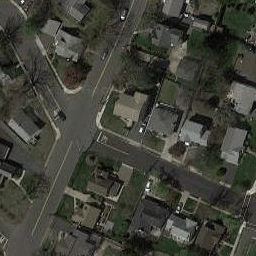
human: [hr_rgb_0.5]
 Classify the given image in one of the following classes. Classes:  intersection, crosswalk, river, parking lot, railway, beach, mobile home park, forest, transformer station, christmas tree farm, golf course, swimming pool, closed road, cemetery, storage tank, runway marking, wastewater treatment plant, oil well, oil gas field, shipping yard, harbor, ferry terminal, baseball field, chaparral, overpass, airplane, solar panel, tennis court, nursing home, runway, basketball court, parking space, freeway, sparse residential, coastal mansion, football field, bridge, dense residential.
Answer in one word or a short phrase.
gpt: intersection